Question: so im working on a new website. i have created a custom font (ttf) and generated webfonts from it using <URL> see screenshot below...

i have confirmed this behavior on a galaxy s3, nexus 5, and nexus 7 using either the stock android browser or google chrome. if you notice, there are 3 other icons below it (the circles) they are from the same webfont and render fine. the logo actually renders correctly at a smaller font sizes.
i'm using the following css:
'''
/* font styles */
@font-face {
font-family: 'lticons';
src: url('fonts/lticons-webfont.eot?v=1.1.1');
src: url('fonts/lticons-webfont.eot?#iefix&v=1.1.1') format('embedded-opentype'),
url('fonts/lticons-webfont.woff?v=1.1.1') format('woff'),
url('fonts/lticons-webfont.ttf?v=1.1.1') format('truetype'),
url('fonts/lticons-webfont.svg?v=1.1.1#lticons') format('svg');
font-weight: normal;
font-style: normal;
}
.lt {
display: inline-block;
font-family: lticons;
font-style: normal;
font-weight: normal;
line-height: 1;
-webkit-font-smoothing: antialiased;
-moz-osx-font-smoothing: grayscale;
}
.lt .logo:before {
content: "
000";
}
/* html styles */
.hero {
position: absolute;
top: 0;
left: 0;
width: 100%;
height: 100%;
}
.hero .logo {
position:absolute;
display:block;
overflow:visible;
text-overflow:string;
font-size:20em;
color:#fff;
top:25%;
left:50%;
-webkit-transform:translate(-50%,-25%);
-moz-transform:translate(-50%,-25%);
-ms-transform:translate(-50%,-25%);
-o-transform:translate(-50%,-25%);
transform:translate(-50%,-25%);
text-shadow:rgba(0,0,0,.5) 1px 1px 1px
}
'''
and the following html renders it:
'''
<section class="home col-xs-12">
<div class="hero">
<i class="lt logo"></i>
<h1>Transaction intelligence &amp; customer<br/>insites for the mobile world</h1>
</div>
</section>
'''
i have tried w/ and w/o the transform code. that hack only deals with positioning. it renders the same. any suggestions? thanks.
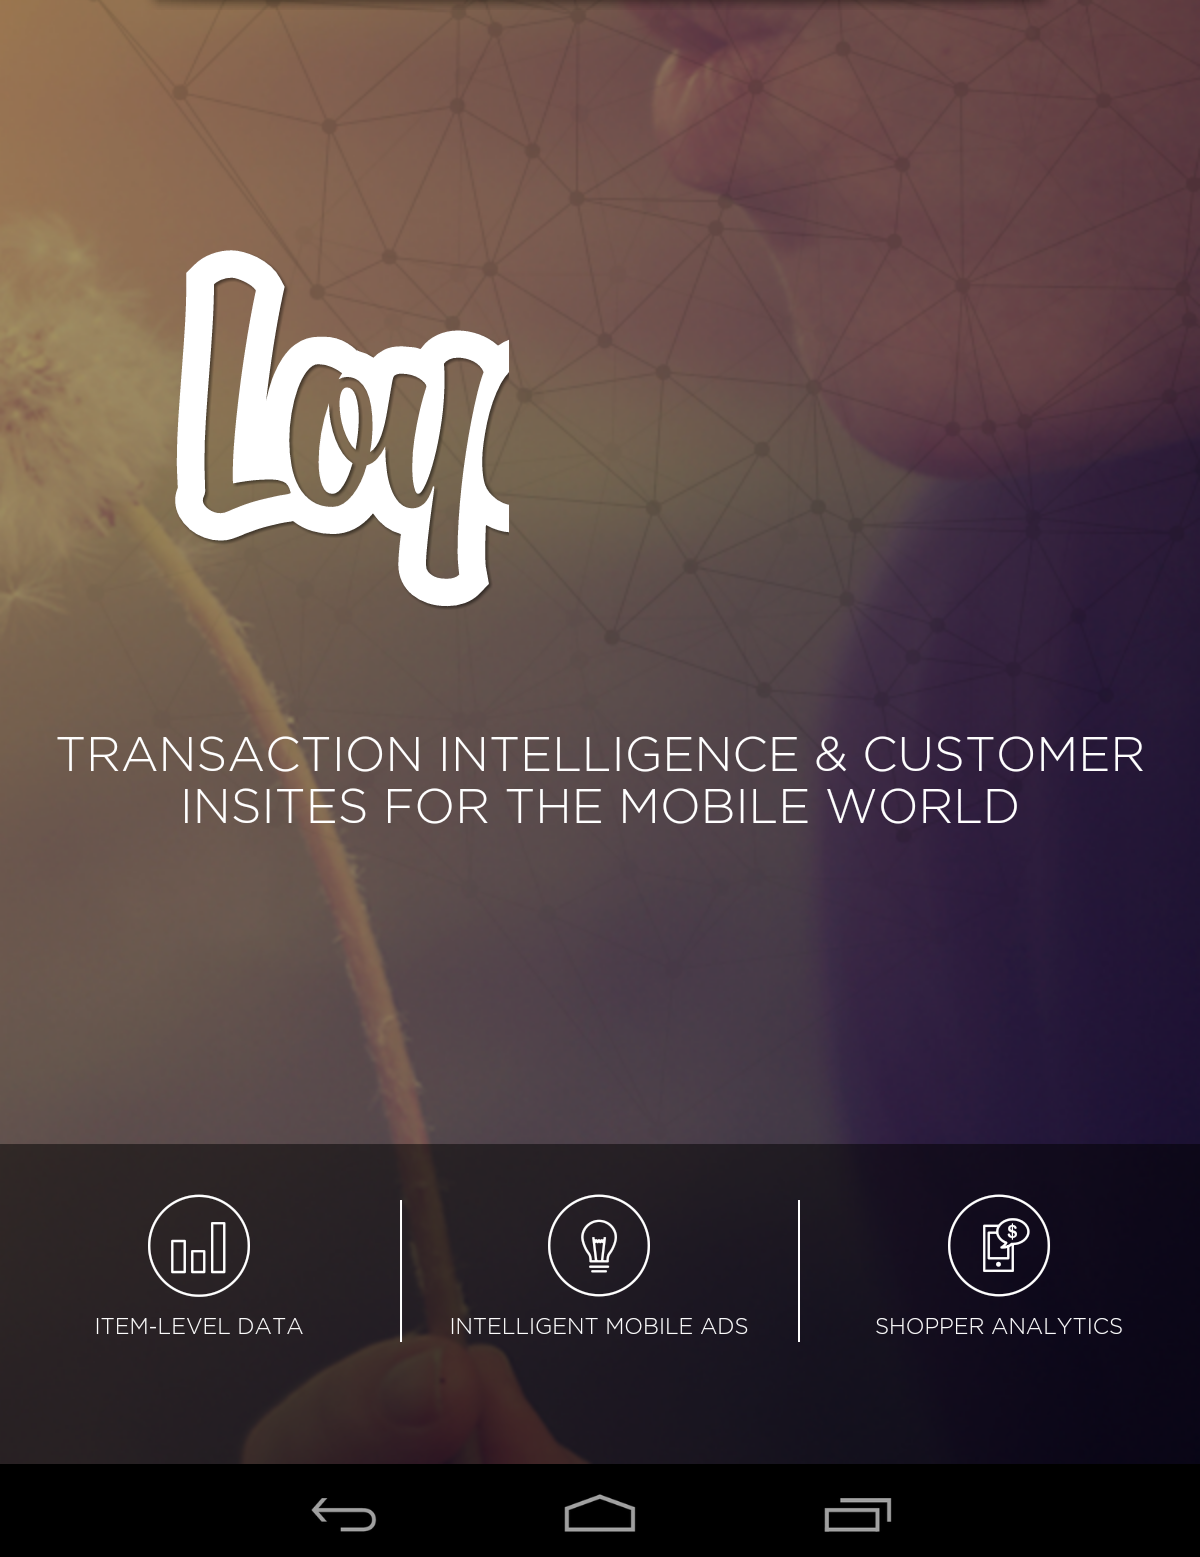
Answer: I had this exact same issue, but only seemed to occur when I had huge icon fonts. If you add a background colour to the icon font do you then see that background colour span the full width of where your icon should be? What I did was to change the order of the font type so that the svg version was first in the list, above the eot version.